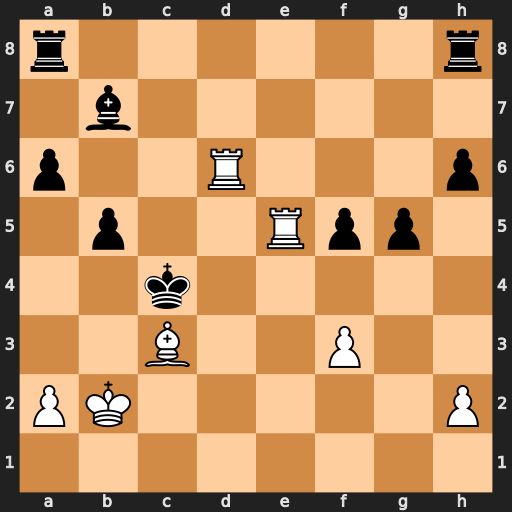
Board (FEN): r6r/1b6/p2R3p/1p2Rpp1/2k5/2B2P2/PK5P/8
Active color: w
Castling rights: -
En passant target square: -
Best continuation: Rd4#